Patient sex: M
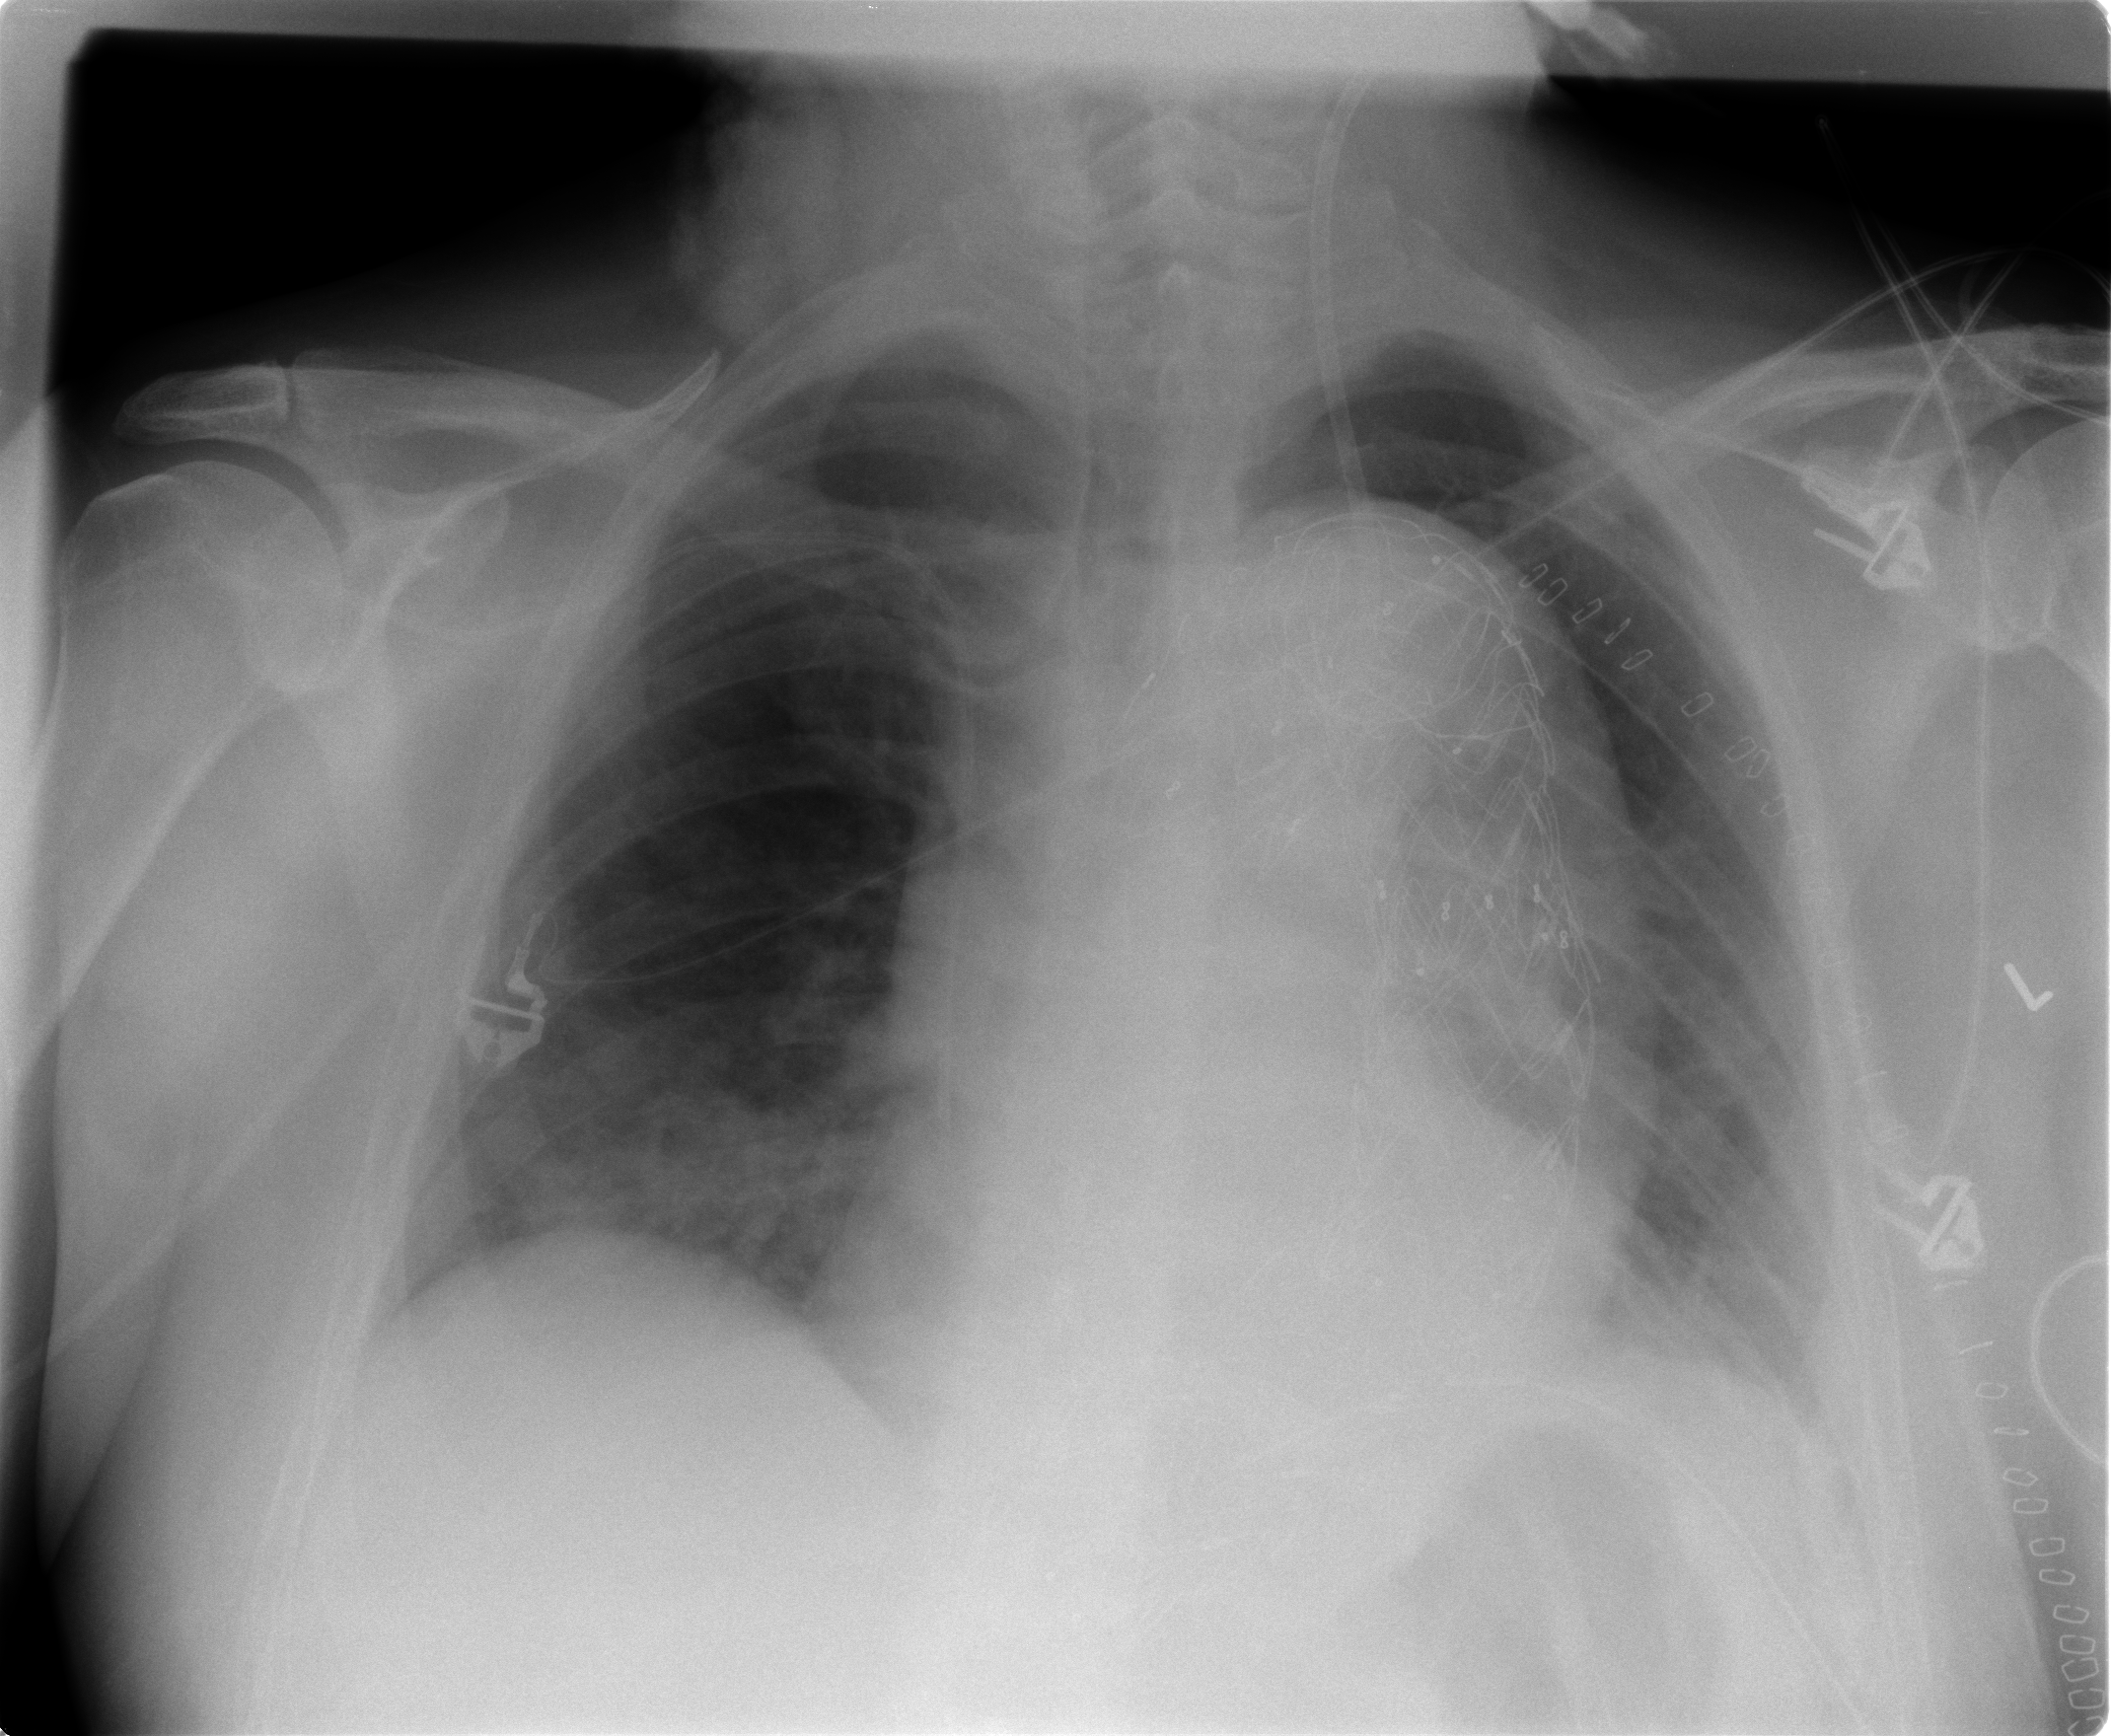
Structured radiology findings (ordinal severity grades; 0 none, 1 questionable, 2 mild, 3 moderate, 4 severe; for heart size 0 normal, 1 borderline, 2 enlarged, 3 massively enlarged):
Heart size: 1
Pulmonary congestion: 2
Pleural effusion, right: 0
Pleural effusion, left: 1
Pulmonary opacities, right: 2
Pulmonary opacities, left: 1
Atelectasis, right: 2
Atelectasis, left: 2